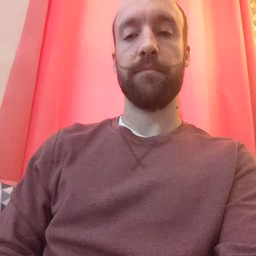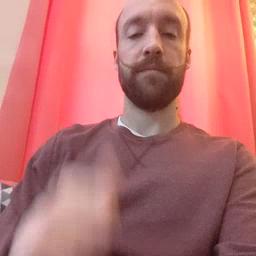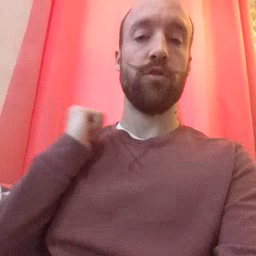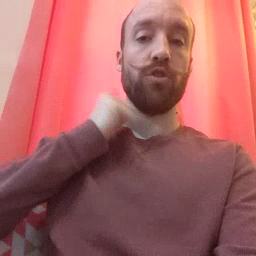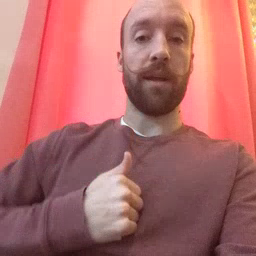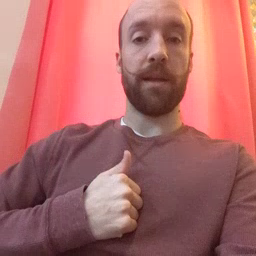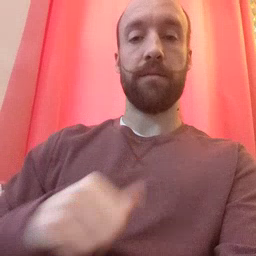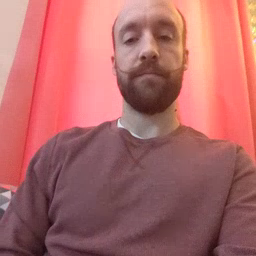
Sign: jacket